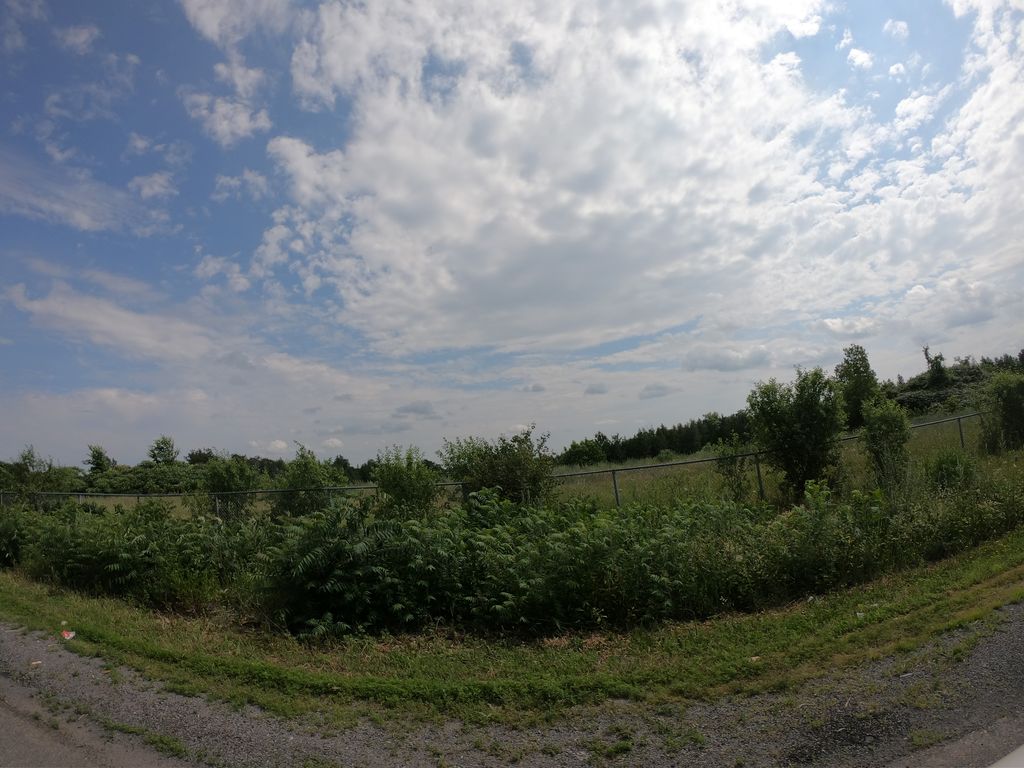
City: ottawa-gatineau